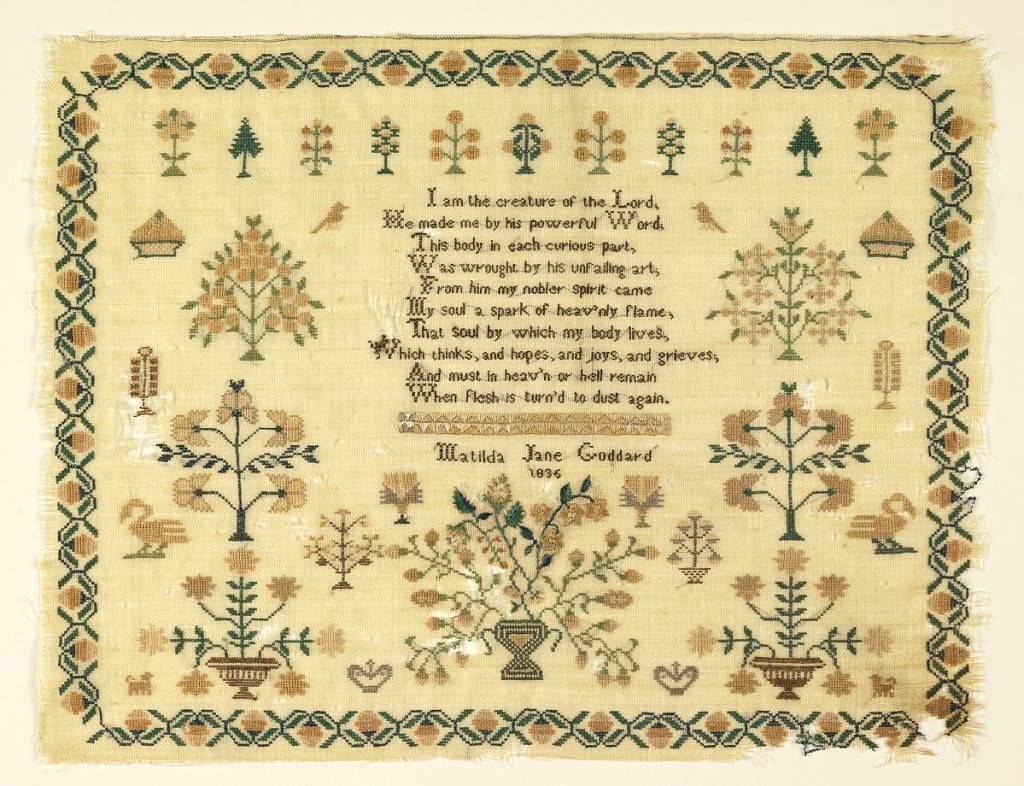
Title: Sampler
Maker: Matilda Jane Goddard, American
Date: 1836
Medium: silk embroidery on wool foundation Technique: embroidered in counted cross and satin stitches on plain weave foundation
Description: A verse and inscription in the center are surrounded by a symmetrical arrangement of trees, flowering trees, fruit baskets, and birdbaths. With a strawberry vine border.
The verse reads:
I am the creature of the Lord
He made me by his powerful word
This body in each curious part
was wrought by his unfailing art
From him my nobler spirit came
My soul a spark of heavenly flame
That soul by which my body lives
which thinks and hopes and joys and grieves
And must in heaven or hell remain
When flesh is turned to dust again